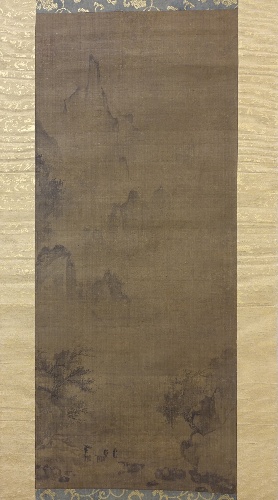
Artist: Unidentified artist
Date: 15th century
Object type: Hanging scroll
Classification: Paintings
Medium: Hanging scroll; ink and color on silk
Culture: Korea
Period: Joseon dynasty (1392–1910)
Dimensions: Image: 29 3/4 × 12 1/2 in. (75.6 × 31.8 cm)
Overall with mounting: 61 3/4 × 17 3/8 in. (156.8 × 44.1 cm)
Overall with knobs: 61 3/4 × 19 1/4 in. (156.8 × 48.9 cm)
Department: Asian Art
Credit line: Rogers Fund, 1918
Accession year: 1918
Repository: Metropolitan Museum of Art, New York, NY
Tags: Landscapes|Mountains